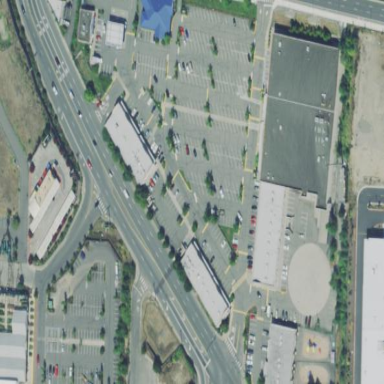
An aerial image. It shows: Retail area.